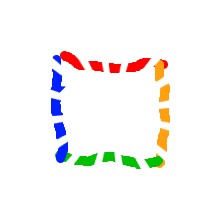
Shape: square